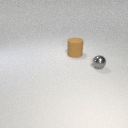
small gray metal sphere in front of large brown rubber cylinder